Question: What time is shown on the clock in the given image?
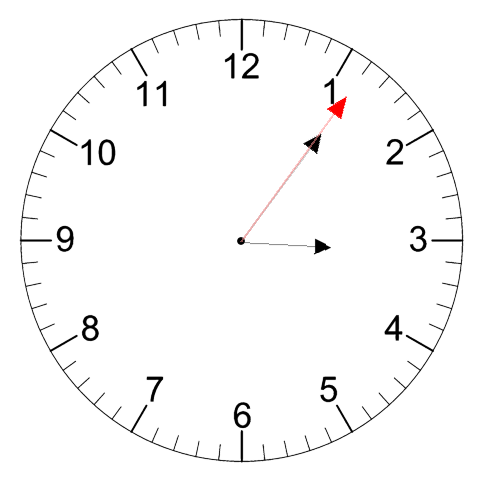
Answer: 03:06:06